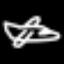
Label: airplane